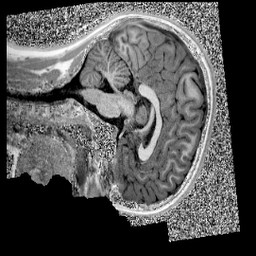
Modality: UNIT1
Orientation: sagittal
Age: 13
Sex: female
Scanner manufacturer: siemens
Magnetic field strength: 3 T
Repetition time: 4 s
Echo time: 0.00299 s